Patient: sex F, age 54
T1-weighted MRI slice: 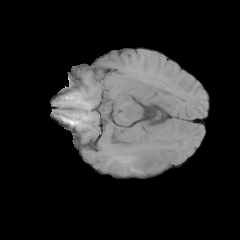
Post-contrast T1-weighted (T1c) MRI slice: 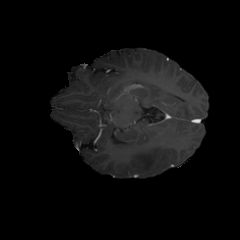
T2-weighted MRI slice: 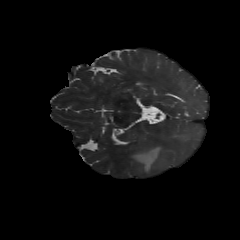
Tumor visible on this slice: yes
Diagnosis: Glioblastoma, IDH-wildtype
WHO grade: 4